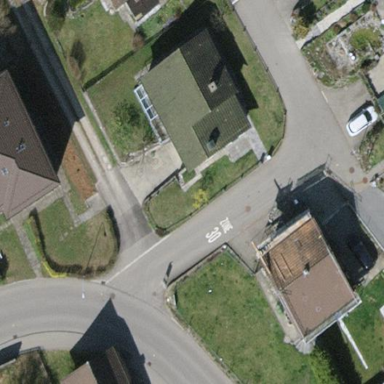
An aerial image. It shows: Detached building.